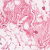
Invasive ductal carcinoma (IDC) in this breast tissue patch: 0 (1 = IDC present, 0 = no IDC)